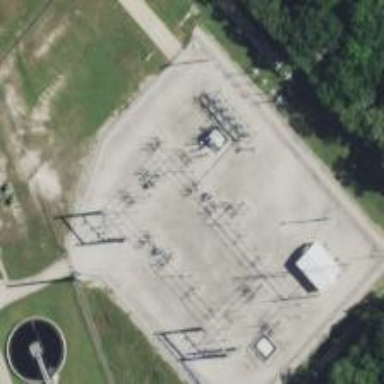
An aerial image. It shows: Switch used for power control.